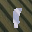
Label: 1